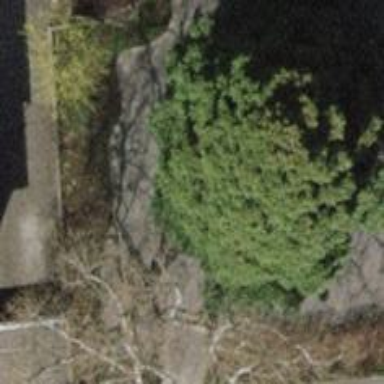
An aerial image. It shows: Natural landmark tree.